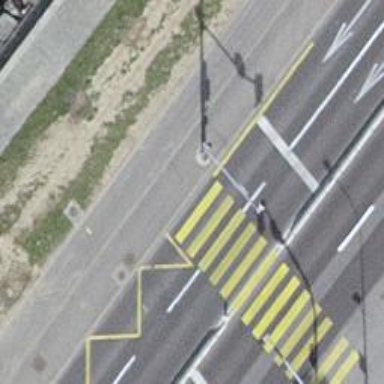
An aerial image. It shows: Road crossing with traffic signals.